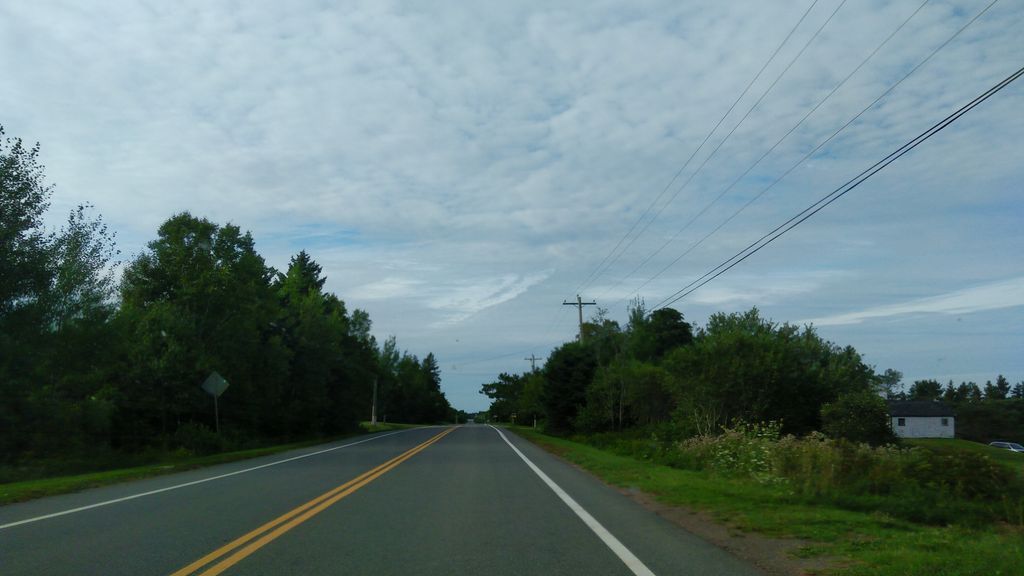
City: charlottetown